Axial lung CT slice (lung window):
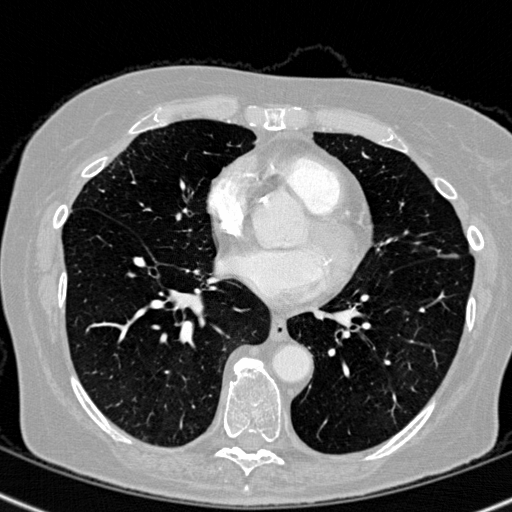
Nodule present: no